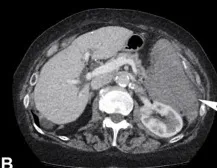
(axial view) showing the rapid expanding tumor, 12.7 x 8.6cm, adherent to the nearby structures.
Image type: radiology (ct)